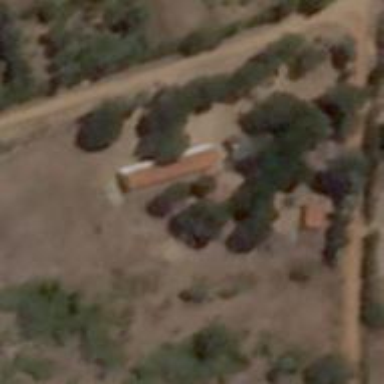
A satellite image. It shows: School.